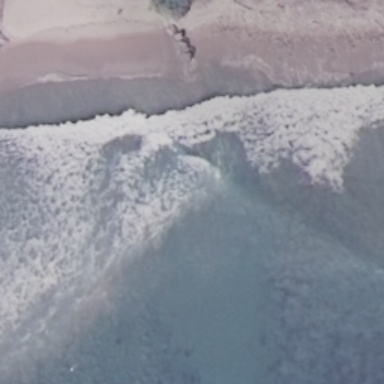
This is a beach with blue-green waters and sand .